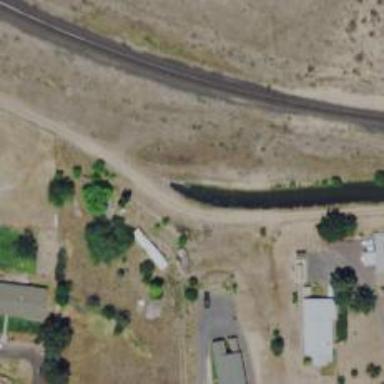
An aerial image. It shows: Culvert tunnel crossing over canal.